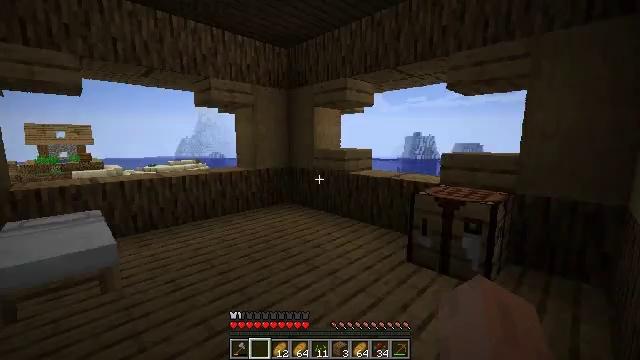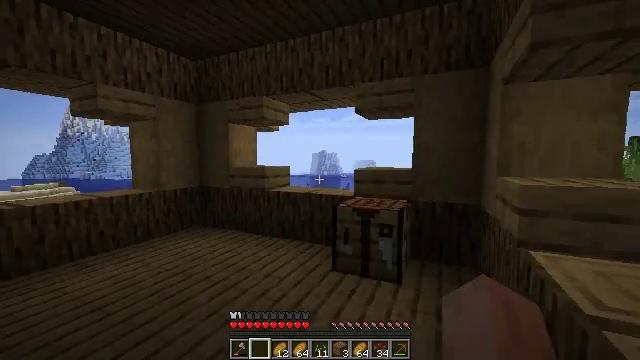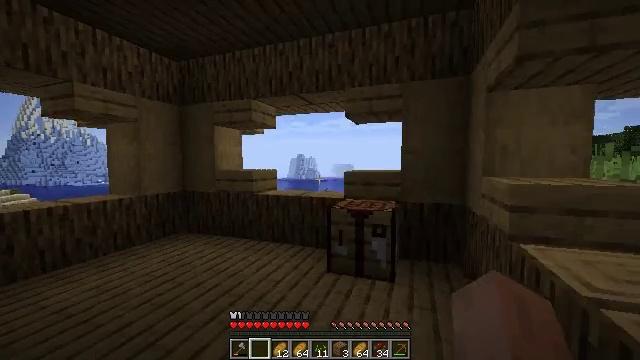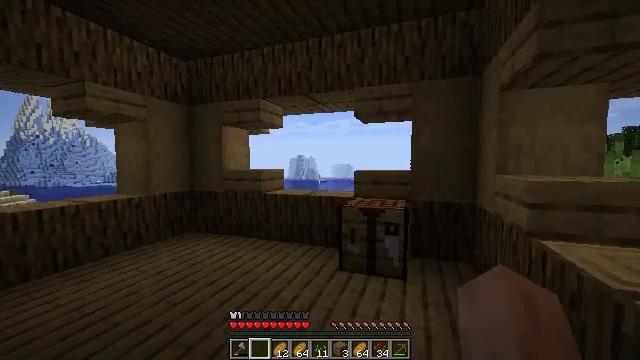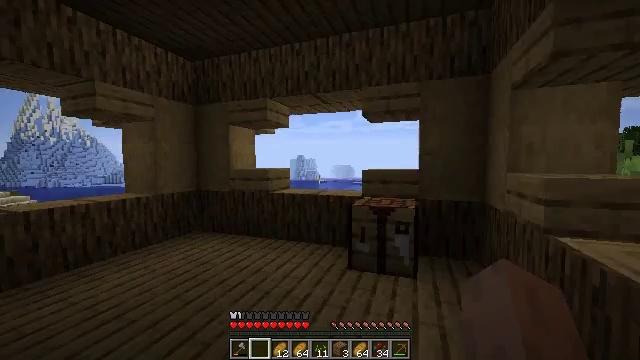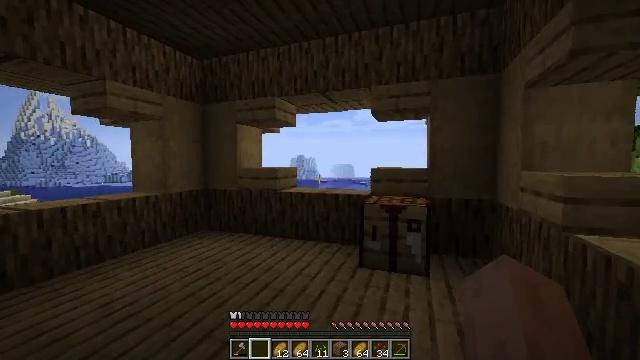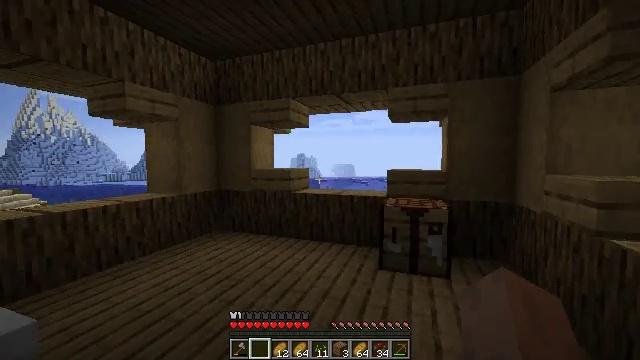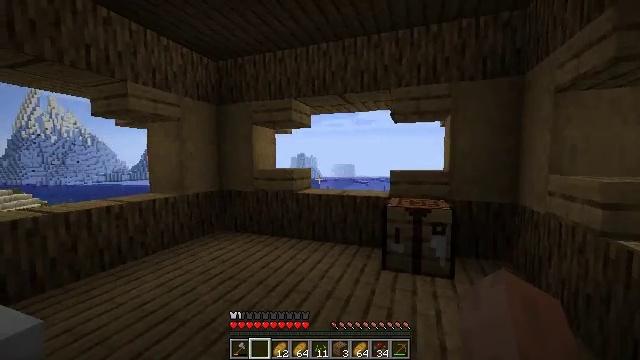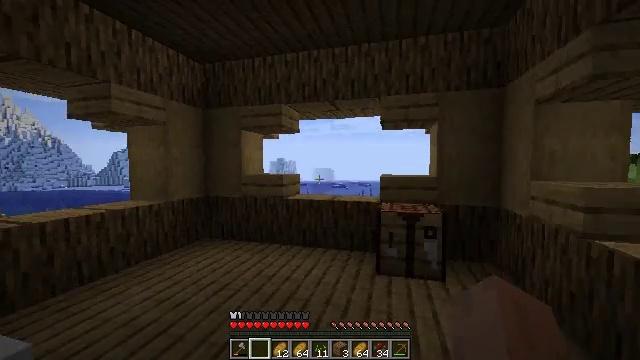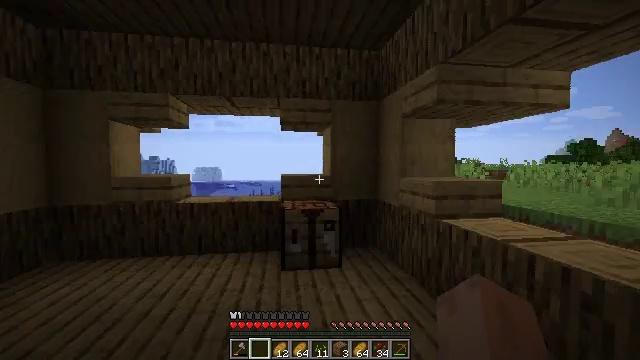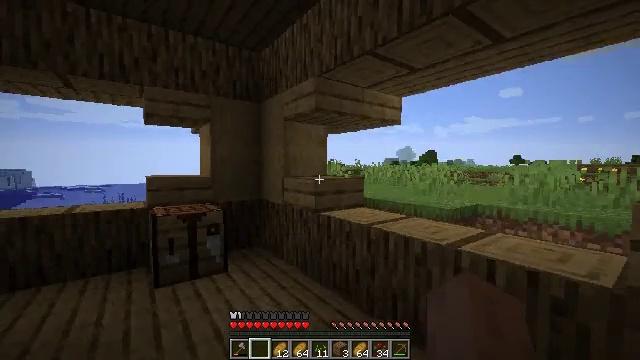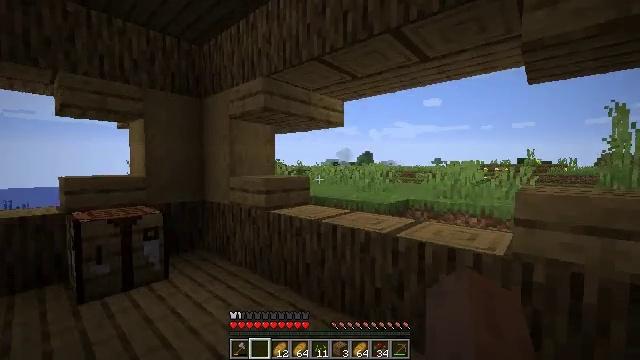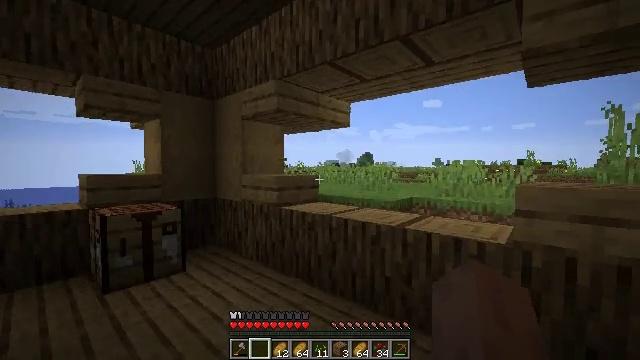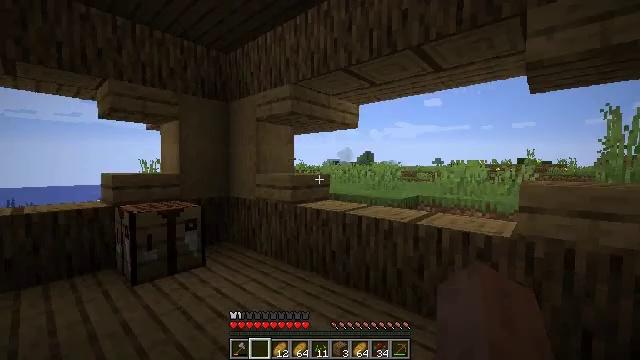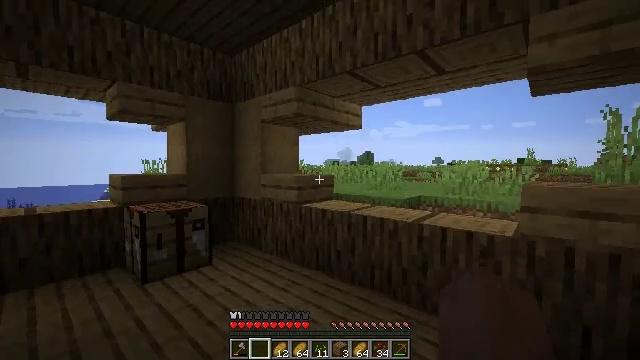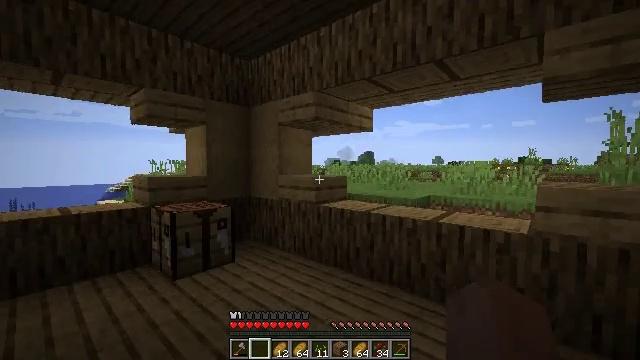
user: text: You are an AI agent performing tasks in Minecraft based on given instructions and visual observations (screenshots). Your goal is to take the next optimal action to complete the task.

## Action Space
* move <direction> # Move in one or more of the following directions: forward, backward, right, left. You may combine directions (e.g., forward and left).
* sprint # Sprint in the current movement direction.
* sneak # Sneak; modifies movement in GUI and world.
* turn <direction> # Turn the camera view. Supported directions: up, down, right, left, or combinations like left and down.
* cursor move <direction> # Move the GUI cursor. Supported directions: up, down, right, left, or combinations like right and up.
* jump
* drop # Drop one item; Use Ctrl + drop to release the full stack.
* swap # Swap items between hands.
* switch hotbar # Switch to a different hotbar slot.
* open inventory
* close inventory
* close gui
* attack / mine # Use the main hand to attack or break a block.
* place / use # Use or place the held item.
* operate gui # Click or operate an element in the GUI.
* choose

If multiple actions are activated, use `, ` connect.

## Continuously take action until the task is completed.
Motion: motion action
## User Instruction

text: Harm the villager.
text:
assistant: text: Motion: move left, turn right and up
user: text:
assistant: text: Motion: move left, turn right
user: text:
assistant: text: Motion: move left
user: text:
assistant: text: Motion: move left
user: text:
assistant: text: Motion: move left
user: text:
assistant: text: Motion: move left
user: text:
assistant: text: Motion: move left
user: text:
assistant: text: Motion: move left, turn right and up
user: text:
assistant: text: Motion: move left, turn right
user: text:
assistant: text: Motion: move back and move left, turn right
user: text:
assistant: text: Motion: move back and move left, turn right
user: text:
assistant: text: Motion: move back and move left
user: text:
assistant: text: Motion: move back and move left
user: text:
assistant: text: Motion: move back and move left
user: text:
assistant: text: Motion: move left
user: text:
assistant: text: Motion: move left
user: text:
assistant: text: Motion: move left
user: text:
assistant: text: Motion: move left
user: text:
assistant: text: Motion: move forward and move left
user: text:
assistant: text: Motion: move forward
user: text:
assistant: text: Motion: no_op
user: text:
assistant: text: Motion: move forward
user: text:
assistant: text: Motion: move forward
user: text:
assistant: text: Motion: move forward
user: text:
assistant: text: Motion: move forward
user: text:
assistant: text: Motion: move forward
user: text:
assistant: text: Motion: move forward
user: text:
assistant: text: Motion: move forward
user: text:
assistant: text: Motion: move forward, turn left
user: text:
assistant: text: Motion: move forward and move right, turn left